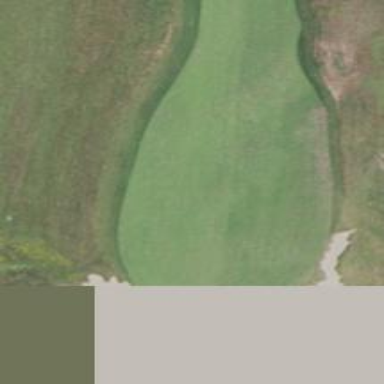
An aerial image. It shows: Golf hole.